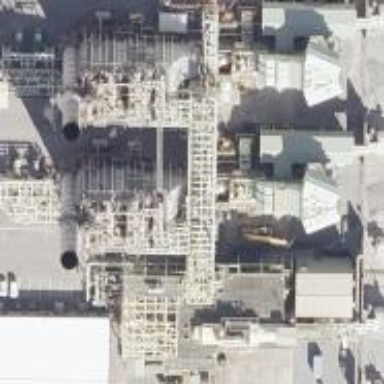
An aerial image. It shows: Gas turbine power generator.